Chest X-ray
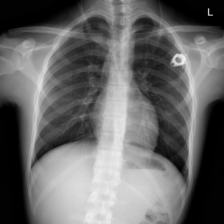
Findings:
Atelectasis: negative
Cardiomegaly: negative
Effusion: negative
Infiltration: negative
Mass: negative
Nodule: negative
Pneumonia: negative
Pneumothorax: negative
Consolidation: negative
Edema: negative
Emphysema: negative
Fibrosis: negative
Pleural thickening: negative
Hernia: negative